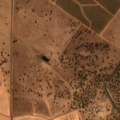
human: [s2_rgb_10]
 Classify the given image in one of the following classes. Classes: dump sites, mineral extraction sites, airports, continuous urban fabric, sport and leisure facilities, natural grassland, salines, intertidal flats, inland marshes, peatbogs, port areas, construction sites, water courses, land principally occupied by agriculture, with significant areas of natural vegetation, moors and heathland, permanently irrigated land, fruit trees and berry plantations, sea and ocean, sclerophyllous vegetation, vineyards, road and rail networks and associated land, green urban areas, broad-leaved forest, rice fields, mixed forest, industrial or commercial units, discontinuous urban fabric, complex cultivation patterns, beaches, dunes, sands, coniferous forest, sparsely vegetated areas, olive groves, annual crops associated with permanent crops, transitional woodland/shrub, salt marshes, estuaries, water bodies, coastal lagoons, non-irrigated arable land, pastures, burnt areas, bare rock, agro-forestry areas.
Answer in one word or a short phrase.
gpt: non-irrigated arable land, olive groves, agro-forestry areas